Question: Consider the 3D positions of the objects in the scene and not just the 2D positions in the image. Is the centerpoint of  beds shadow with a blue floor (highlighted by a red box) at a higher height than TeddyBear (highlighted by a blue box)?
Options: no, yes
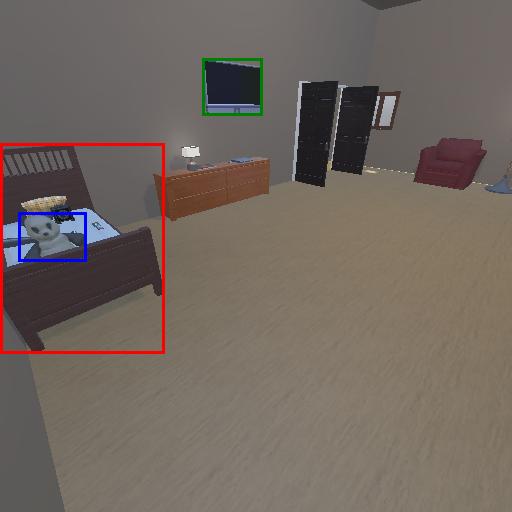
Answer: no